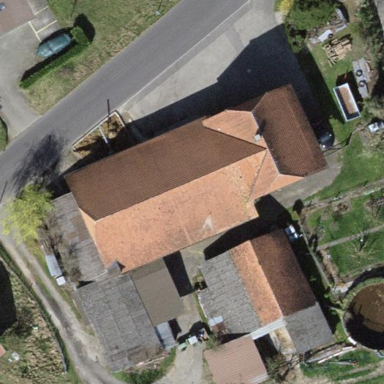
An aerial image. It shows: Farmyard area.